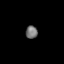
Tissue: lung
Cell type: Epithelial cells
Senescence score: 0.1968
Nuclear area (px): 149
Mean DAPI intensity: 115.678